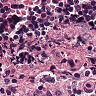
Metastatic tissue present: yes